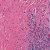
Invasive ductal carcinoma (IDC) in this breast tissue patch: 0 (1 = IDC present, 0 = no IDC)